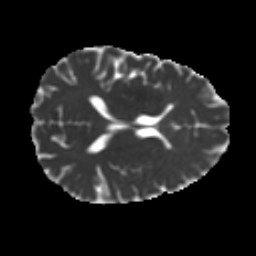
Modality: MD
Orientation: axial
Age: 46
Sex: male
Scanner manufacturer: ge
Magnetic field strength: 3 T
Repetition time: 7.8 s
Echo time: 0.061 s